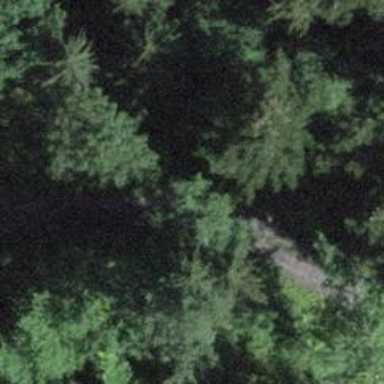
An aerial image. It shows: Culvert tunnel.